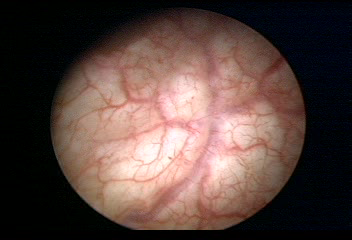
Modality: WLC
Class: Normal mucosa
Bladder cancer association: No